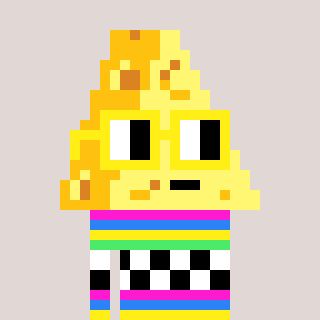
a pixel art character with square yellow glasses, a cheese-shaped head and a green-colored body on a warm background